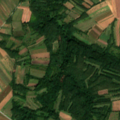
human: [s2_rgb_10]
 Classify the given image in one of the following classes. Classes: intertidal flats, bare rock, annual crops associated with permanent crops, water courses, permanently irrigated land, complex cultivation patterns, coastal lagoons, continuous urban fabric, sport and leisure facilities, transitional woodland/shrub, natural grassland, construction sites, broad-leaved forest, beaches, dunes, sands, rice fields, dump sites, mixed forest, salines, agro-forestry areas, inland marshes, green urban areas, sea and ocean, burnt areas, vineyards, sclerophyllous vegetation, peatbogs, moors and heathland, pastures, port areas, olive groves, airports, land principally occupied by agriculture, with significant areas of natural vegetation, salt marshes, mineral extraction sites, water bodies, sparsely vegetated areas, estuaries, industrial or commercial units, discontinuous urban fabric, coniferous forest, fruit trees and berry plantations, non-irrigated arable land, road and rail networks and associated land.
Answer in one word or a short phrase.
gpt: non-irrigated arable land, complex cultivation patterns, land principally occupied by agriculture, with significant areas of natural vegetation, broad-leaved forest